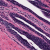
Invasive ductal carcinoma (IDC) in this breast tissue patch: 0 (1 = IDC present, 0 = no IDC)